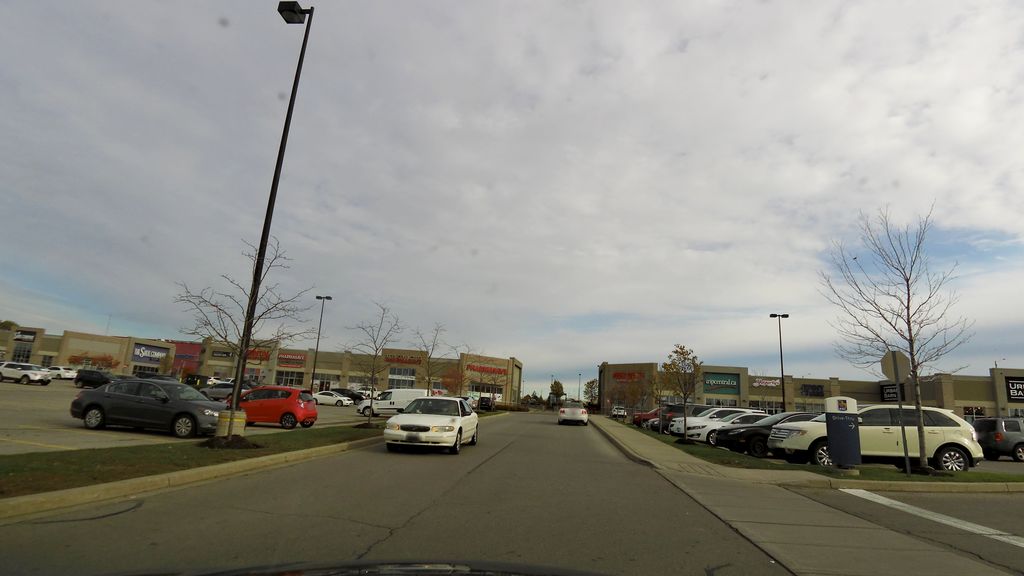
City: hamilton